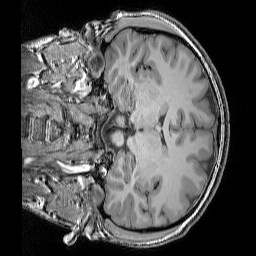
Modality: T1w
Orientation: coronal
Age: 20
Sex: male
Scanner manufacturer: siemens
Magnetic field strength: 3 T
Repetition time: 1.9 s
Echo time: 0.00444 s